Field crop: maize
Growth stage: 1
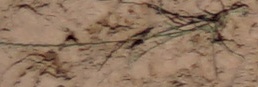
Species: lolium